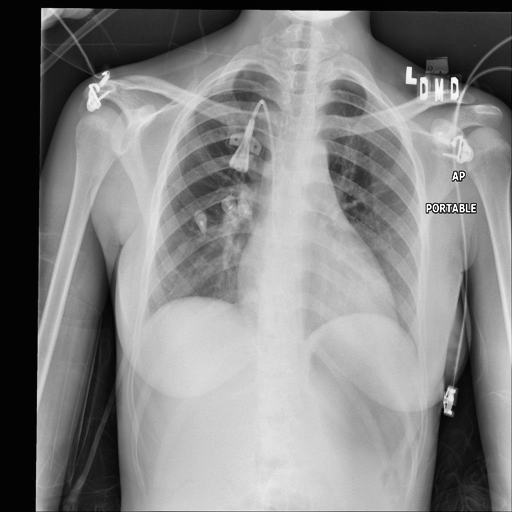
Finding: NORMAL